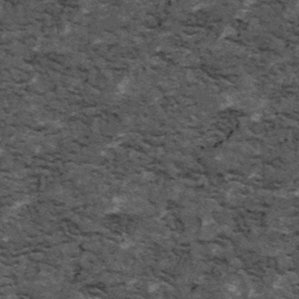
Label: frost